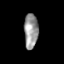
Tissue: skin
Cell type: Endothelial cells
Senescence score: 0.6893
Nuclear area (px): 479
Mean DAPI intensity: 152.372